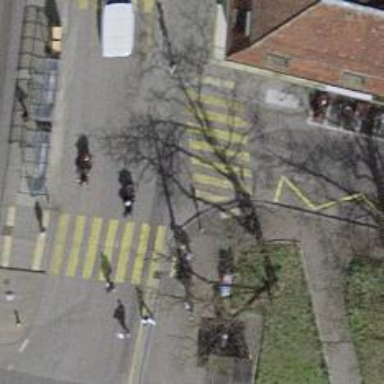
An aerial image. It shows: Kerb barrier.